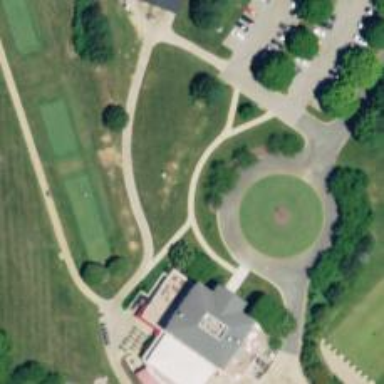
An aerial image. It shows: Path used for both walking and golf.